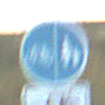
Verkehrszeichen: GetrennterRadUndGehwegRadwegLinks
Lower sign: EinspurigeFahrzeugeFrei4
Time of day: SunriseSunset
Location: Outdoor (RoadRail)
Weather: PartlyCloudy
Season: NotSpecified
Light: Natural